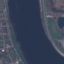
Land use / land cover class: River